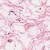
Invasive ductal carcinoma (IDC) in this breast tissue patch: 0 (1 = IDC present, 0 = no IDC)